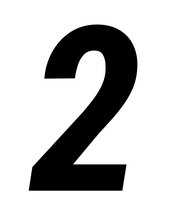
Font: Roboto-Italic_Condensed_Bold_Italic